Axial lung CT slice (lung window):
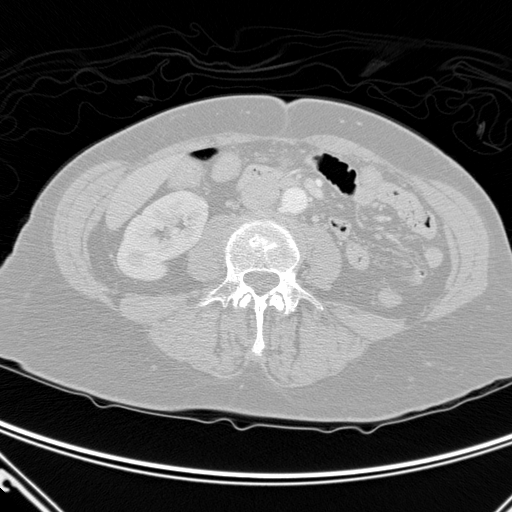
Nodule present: no